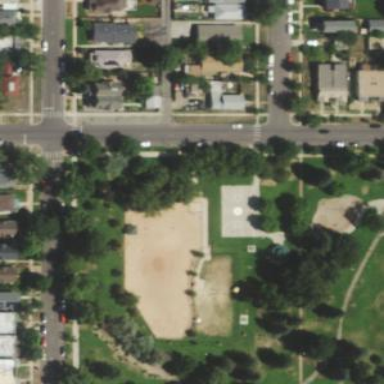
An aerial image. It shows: Dog park with sandy ground.